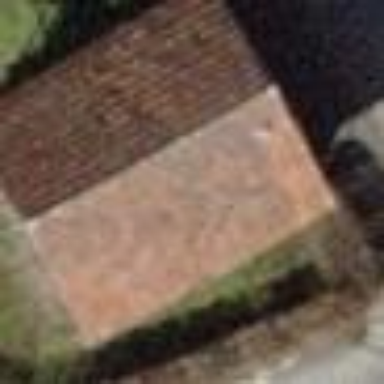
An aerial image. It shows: Shed.